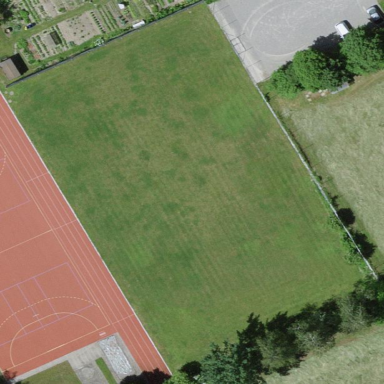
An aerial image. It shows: Multi-sport pitch with grass surface for leisure land activities.